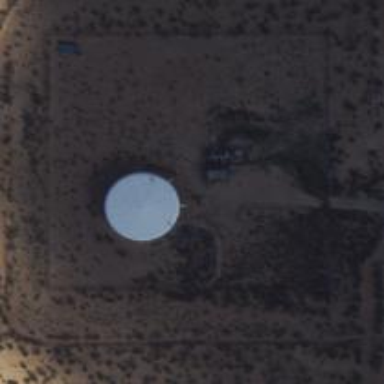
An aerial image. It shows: Storage tank with man-made structure.